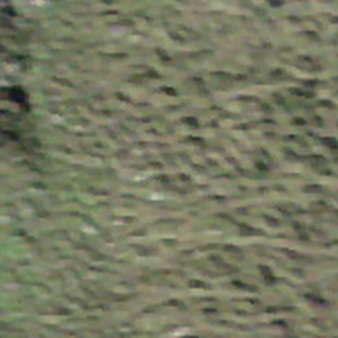
Label: other